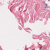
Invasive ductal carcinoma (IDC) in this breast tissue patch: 0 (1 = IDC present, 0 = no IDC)